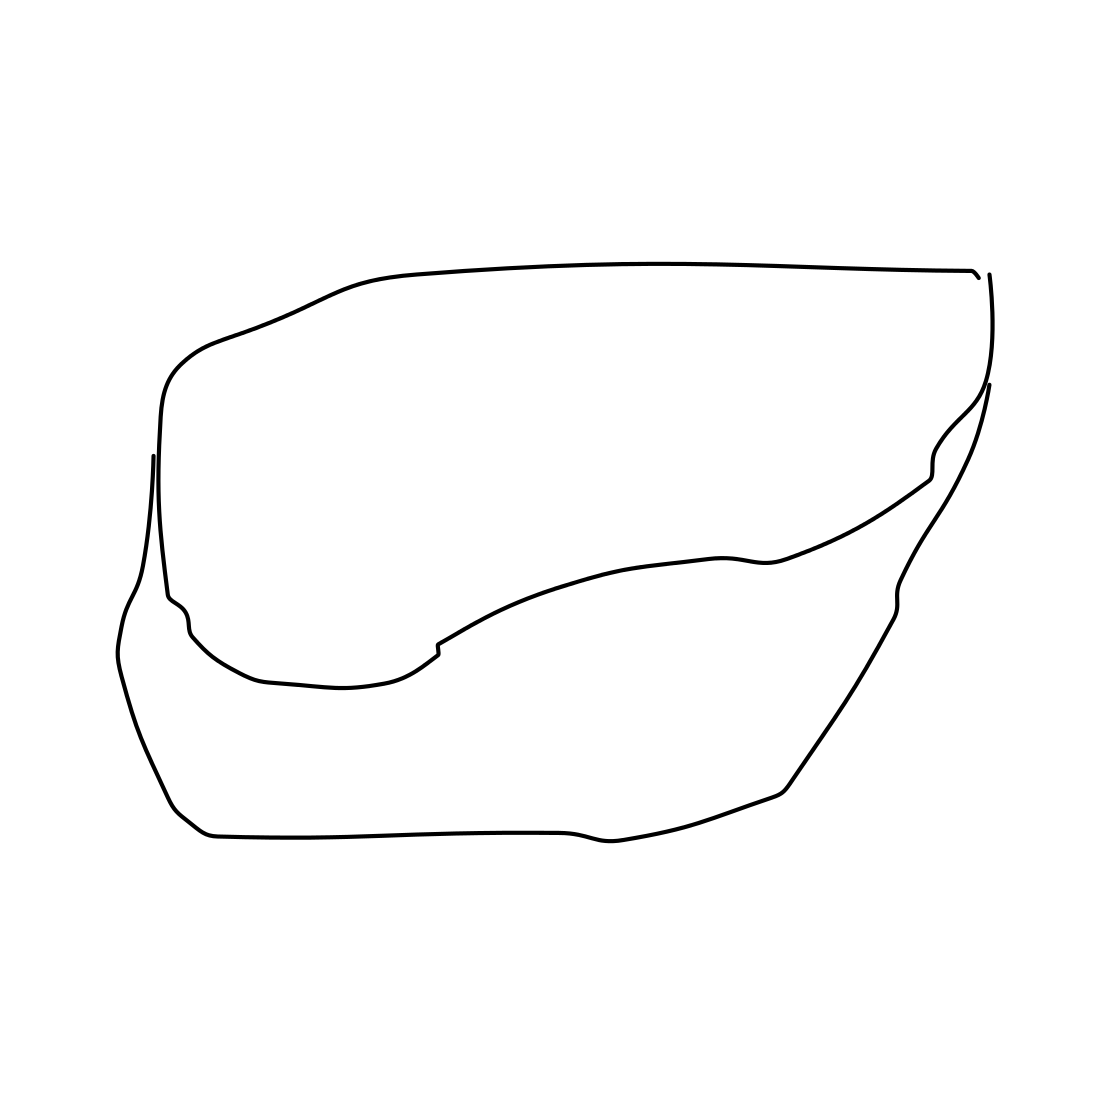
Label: bathtub